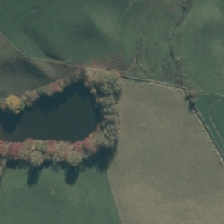
Land cover: lake_pond